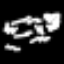
Label: squiggle